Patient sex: F
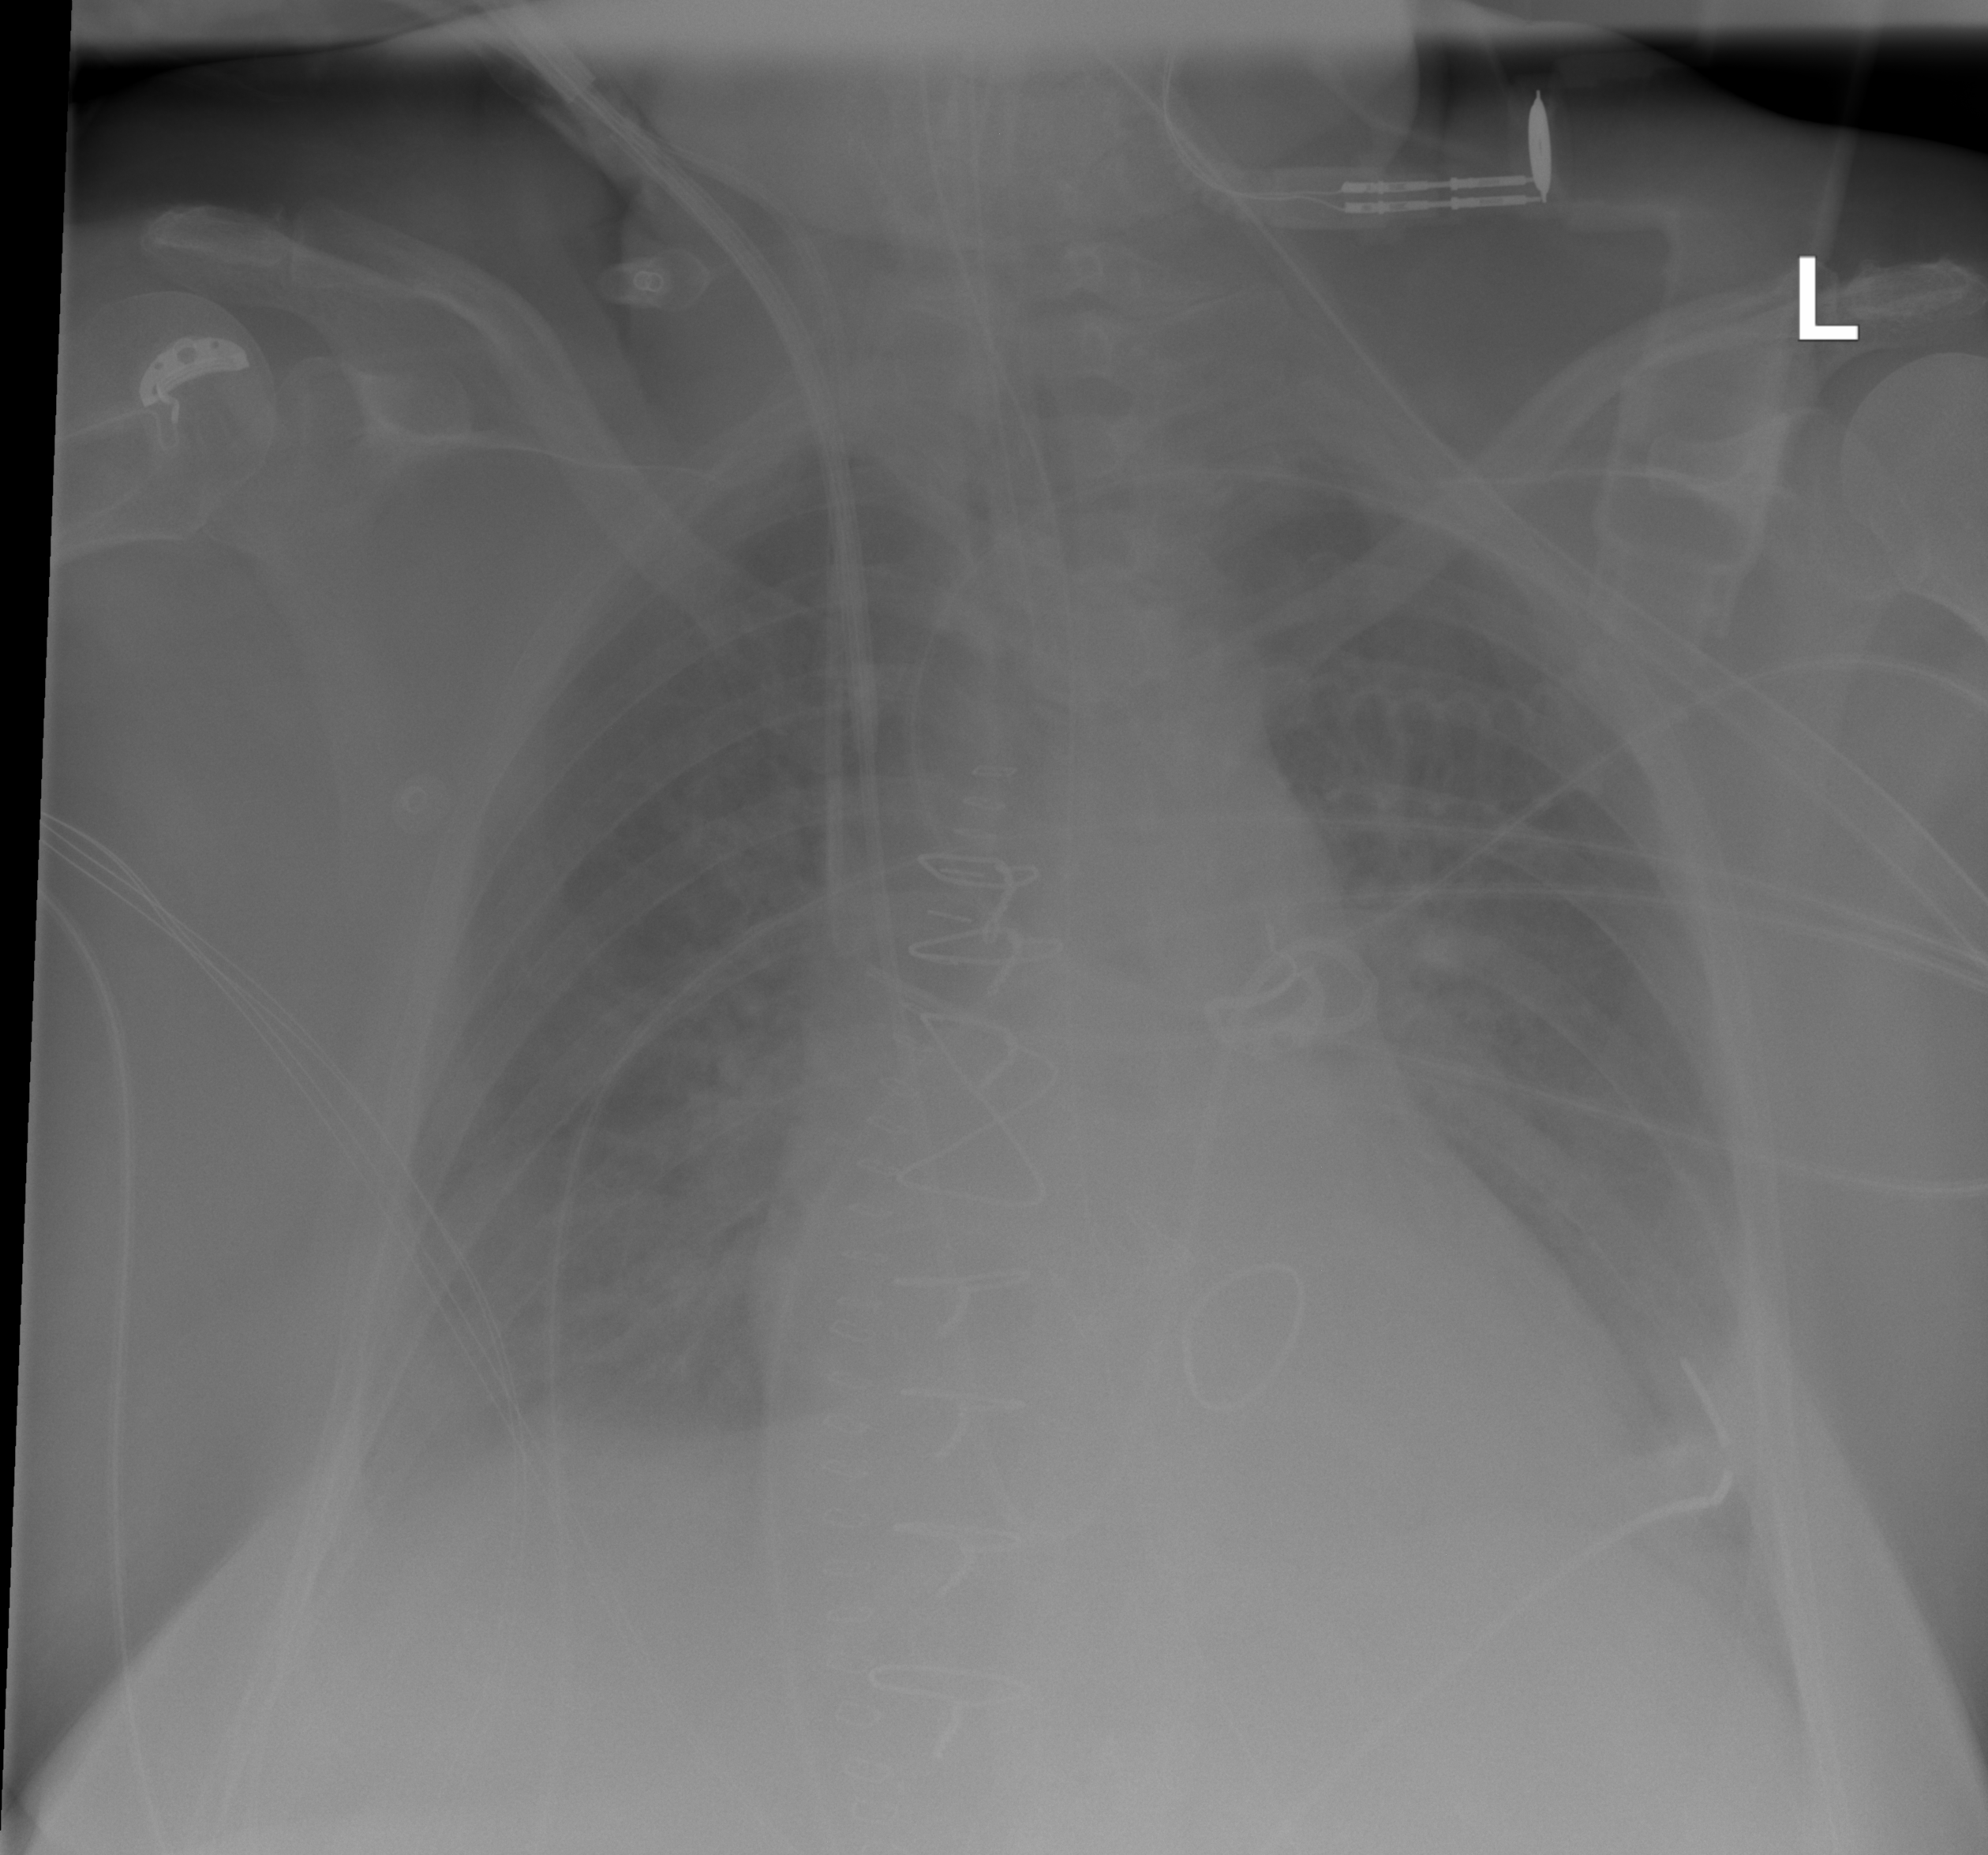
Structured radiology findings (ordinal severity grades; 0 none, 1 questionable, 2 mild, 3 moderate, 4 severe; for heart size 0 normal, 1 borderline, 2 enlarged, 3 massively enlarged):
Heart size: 2
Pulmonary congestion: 2
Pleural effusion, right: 2
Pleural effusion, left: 2
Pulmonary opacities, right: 0
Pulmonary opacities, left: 0
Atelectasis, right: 2
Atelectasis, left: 2